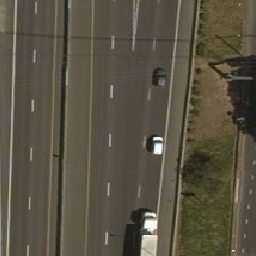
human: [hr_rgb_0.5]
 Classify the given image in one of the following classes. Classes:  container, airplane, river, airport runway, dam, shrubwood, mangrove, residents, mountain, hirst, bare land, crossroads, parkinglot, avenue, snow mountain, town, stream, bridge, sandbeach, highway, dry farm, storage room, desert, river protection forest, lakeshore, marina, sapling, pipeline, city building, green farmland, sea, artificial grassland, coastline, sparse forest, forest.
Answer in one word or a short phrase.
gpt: highway